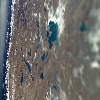
Label: land